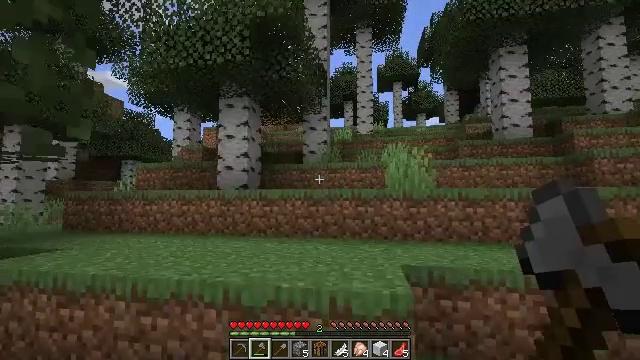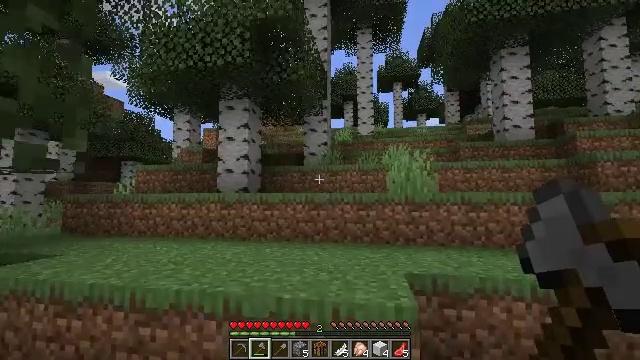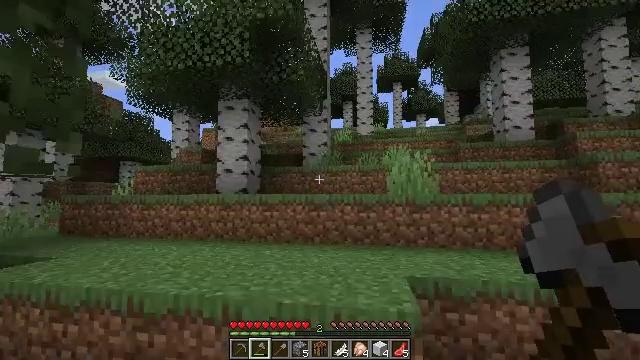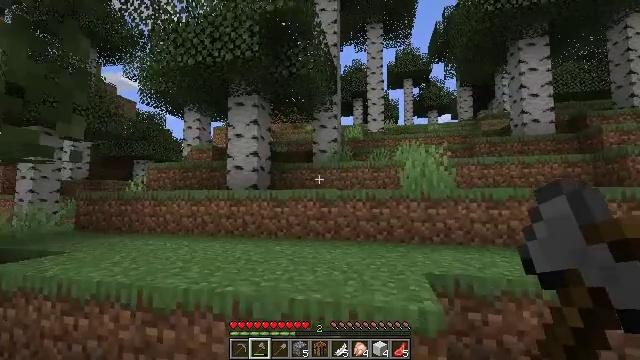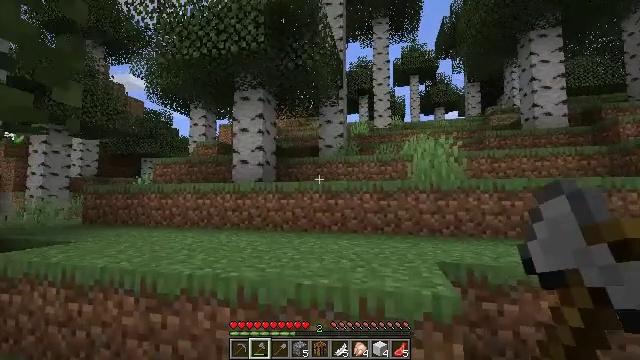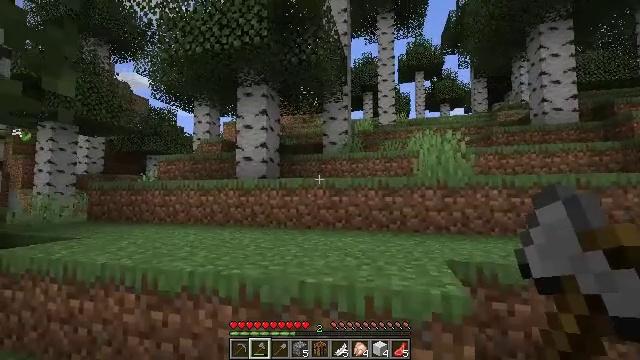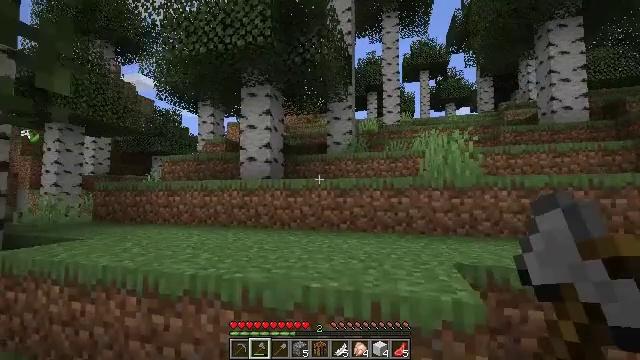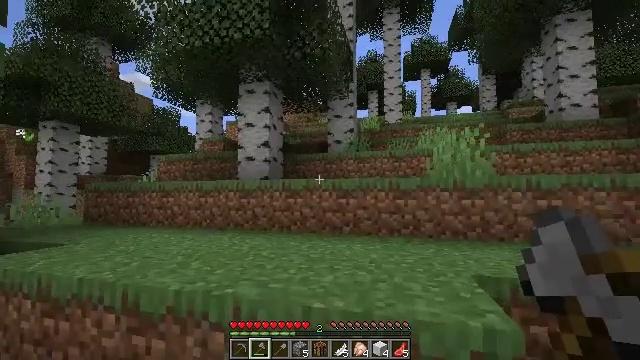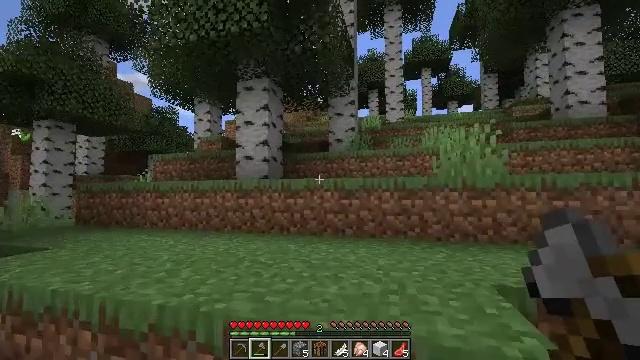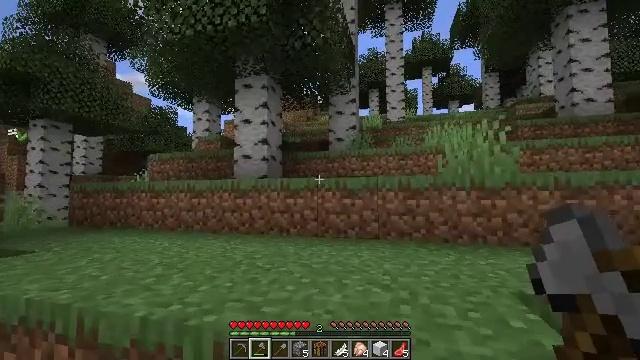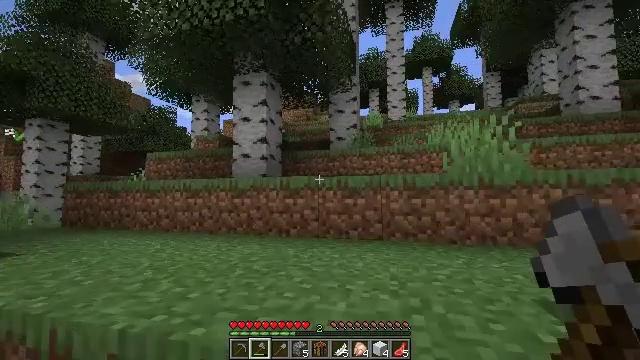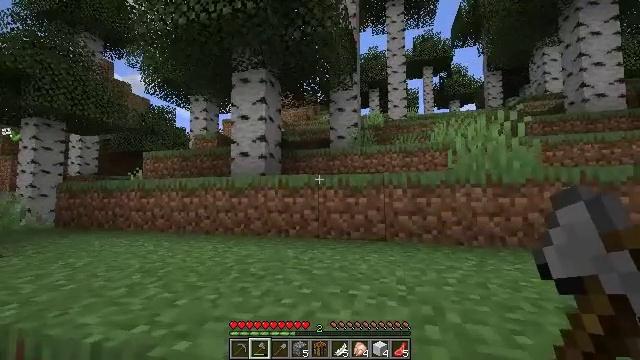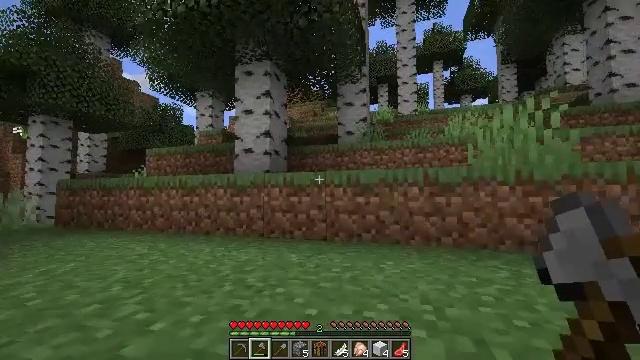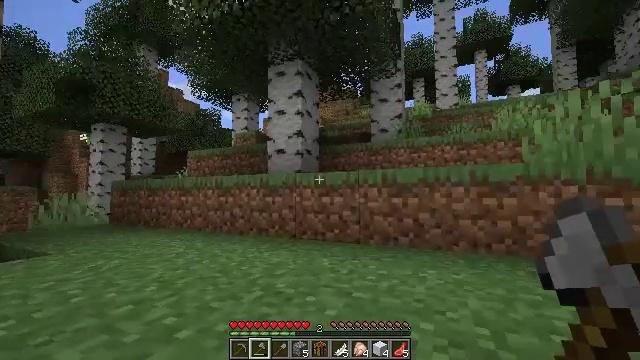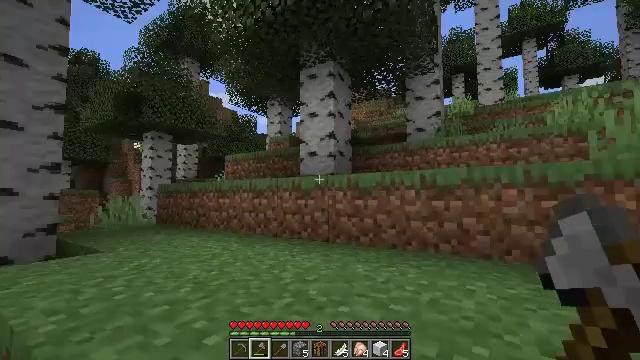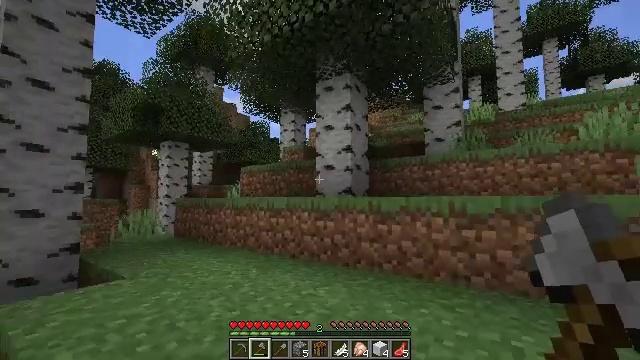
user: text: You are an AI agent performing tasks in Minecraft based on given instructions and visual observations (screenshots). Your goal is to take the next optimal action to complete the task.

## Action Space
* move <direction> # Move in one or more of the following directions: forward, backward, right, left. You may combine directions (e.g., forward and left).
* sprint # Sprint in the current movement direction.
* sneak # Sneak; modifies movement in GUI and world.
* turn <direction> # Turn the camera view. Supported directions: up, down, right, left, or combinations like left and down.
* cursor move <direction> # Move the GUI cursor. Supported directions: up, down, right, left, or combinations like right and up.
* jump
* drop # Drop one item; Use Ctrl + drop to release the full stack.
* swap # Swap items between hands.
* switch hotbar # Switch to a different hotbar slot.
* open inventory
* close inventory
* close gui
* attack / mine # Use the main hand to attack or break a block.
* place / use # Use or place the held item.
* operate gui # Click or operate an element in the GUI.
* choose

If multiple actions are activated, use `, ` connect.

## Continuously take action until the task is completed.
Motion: motion action
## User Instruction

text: Harvest grass block to clear the area.
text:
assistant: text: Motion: move forward
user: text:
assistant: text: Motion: move forward
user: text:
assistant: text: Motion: move forward, turn left
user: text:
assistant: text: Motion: move forward, turn left
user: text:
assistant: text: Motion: move forward
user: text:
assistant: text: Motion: move forward
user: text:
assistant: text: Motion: move forward
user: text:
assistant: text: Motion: move forward
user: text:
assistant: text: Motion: move forward
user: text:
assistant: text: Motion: move forward
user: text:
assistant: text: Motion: move forward
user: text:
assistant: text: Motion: move forward, turn left
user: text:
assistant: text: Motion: move forward, turn left
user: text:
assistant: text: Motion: move forward, turn left
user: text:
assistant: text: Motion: move forward, turn left, jump
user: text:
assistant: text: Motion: move forward, jump
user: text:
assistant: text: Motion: move forward, jump
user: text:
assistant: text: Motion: move forward, jump
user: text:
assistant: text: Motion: move forward
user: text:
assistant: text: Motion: move forward, turn left
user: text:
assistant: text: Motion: move forward, turn left and down
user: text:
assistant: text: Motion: move forward, turn left
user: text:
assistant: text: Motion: move forward
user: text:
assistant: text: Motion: move forward
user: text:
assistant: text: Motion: move forward, turn left
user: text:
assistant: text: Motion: move forward, turn left
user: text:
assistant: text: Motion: move forward, turn left
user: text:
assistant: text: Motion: move forward
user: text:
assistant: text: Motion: move forward
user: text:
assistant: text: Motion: move forward